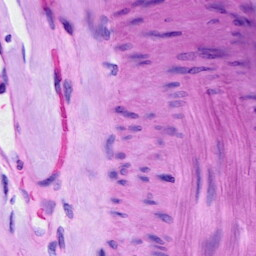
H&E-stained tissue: Ovarian